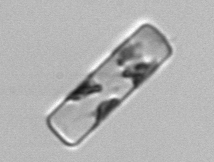
Label: Guinardia_delicatula